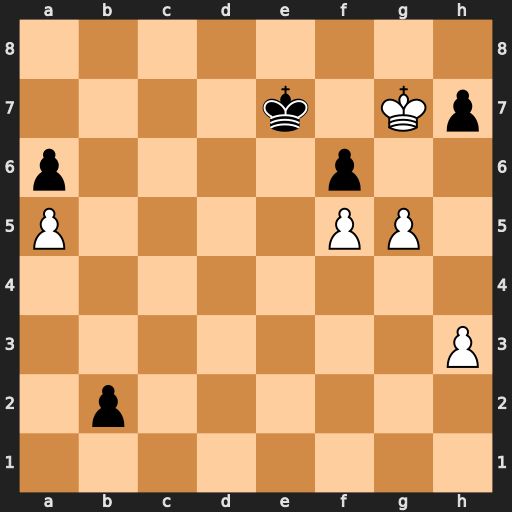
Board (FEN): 8/4k1Kp/p4p2/P4PP1/8/7P/1p6/8
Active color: w
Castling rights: -
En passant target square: -
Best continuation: gxf6+ Kd6 f7 b1=Q f8=Q+